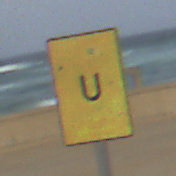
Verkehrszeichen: AnkuendigungOderFortsetzungUmleitungOhnePfeilsymbol
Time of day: MorningAfternoon
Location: Outdoor (Suburban)
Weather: PartlyCloudy
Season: NotSpecified
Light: Natural